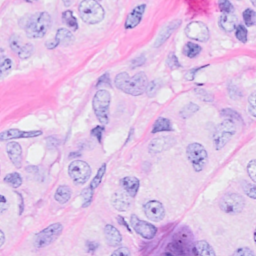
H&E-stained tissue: Breast